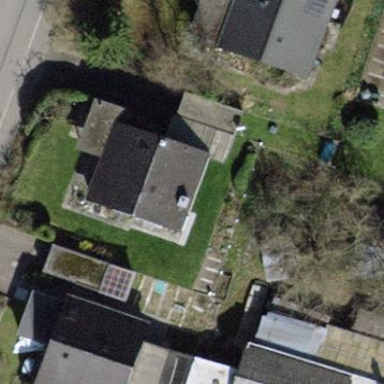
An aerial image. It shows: Building with tiled roof.